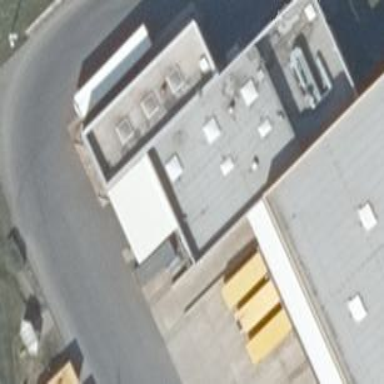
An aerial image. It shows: Flat roof building with grey roof.